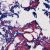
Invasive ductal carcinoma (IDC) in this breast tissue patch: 0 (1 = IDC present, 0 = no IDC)